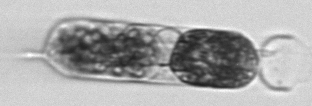
Label: Hemiaulus